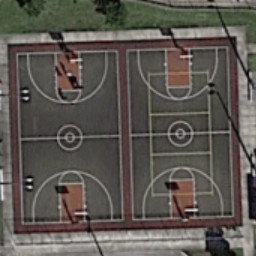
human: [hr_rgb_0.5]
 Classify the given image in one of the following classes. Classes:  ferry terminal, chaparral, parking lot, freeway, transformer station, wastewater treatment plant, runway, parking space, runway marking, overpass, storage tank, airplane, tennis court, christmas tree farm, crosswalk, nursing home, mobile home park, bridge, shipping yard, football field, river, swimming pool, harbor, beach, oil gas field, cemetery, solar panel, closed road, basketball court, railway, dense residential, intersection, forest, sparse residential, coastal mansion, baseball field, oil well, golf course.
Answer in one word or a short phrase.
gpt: basketball court